Question: Hello i have one stupid question. But maybe is not.
In database i have table and i have 4 cols
Id, parent_id, title and description.
Parent_id is child of current category.
'''
Id | parent_id | title | description
___________________________________________________
1 | 1 | Main Category | description
2 | 1 | Sub Category | description
3 | 2 | Other Category | description
4 | 1 | Some Category | description
'''
Ok i know how to input data and show results; that is not problem. When i show result in table
'''
<table>
<tr>
<td> Id </td>
<td> Parent </td>
<td> Title </td>
<td> Desc </td>
</tr>
<?php foreach($categories as $category): ?>
<tr>
<td> <?php echo $category->id; ?> </td>
<td> <?php echo $category->parent_id; ?> </td>
<td> <?php echo $category->title; ?> </td>
<td> <?php echo $category->eescription; ?> </td>
</tr>
<?php endforeach;?>
</table>
'''
This works great and shows child categories under under the other parent categories : Table looks like this:
'''
1 | 1 | Main Category | description
2 | 1 | Sub Category | description
3 | 2 | Other Category | description
4 | 1 | Some Category | description
'''
My problem is how to list all category and sub category like this
'''
|-- Main Category
|--- Sub Category
|--- One more cat
|--Other Category
|--- Some Category
'''
Like this

Is it possible to fetch this data using forach() ? Any example how to do this.
Thanks
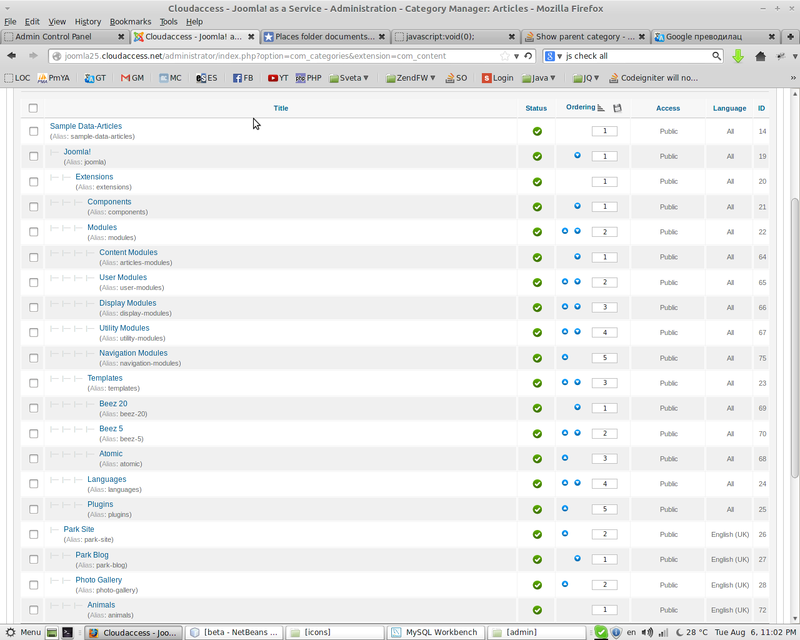
Answer: Read about this <URL>. Should solve your issue.